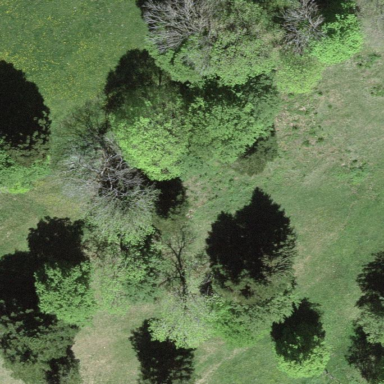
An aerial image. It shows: Forest area.